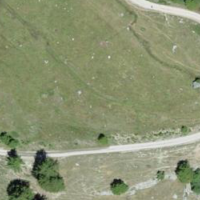
EUNIS habitat code: 26
Species observed at this site:
Sempervivum montanum